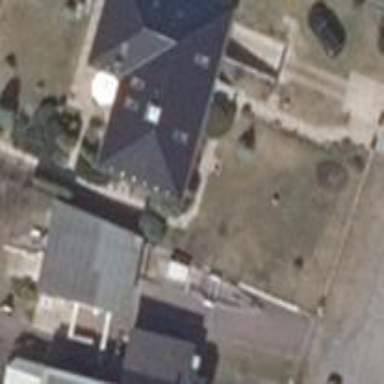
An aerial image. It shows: Detached building.